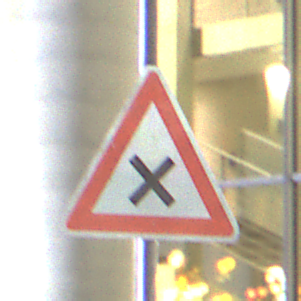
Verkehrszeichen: KreuzungOderEinmuendung
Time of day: Night
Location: Outdoor (Urban)
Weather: PartlyCloudy
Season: NotSpecified
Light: Artificial